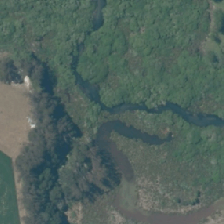
Land cover: deciduous_hardwood